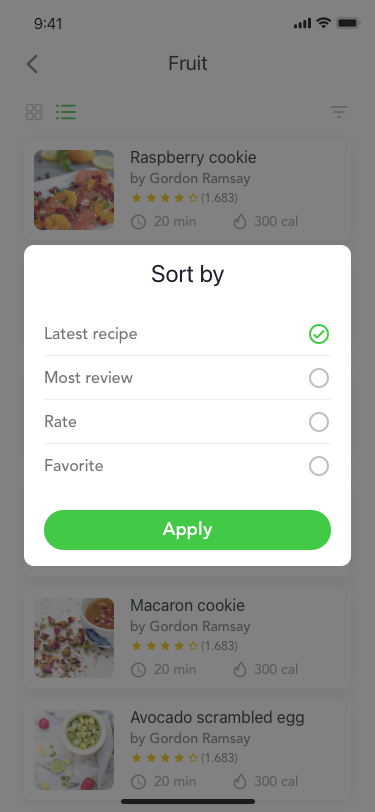
Text in this UI design:
Fruit
Raspberry cookie
by Gordon Ramsay
(1.683)
20 min
300 cal
Avocado scrambled egg
by Gordon Ramsay
(1.023)
40 min
150 cal
Salad with ham
by Gordon Ramsay
(1.683)
30 min
120 cal
Chocolate cake
by Gordon Ramsay
(1.683)
2 hour
340 cal
Macaron cookie
by Gordon Ramsay
(1.683)
20 min
300 cal
Avocado scrambled egg
by Gordon Ramsay
(1.683)
20 min
300 cal
Sort by
Latest recipe
Most review
Rate
Favorite
Apply